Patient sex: F
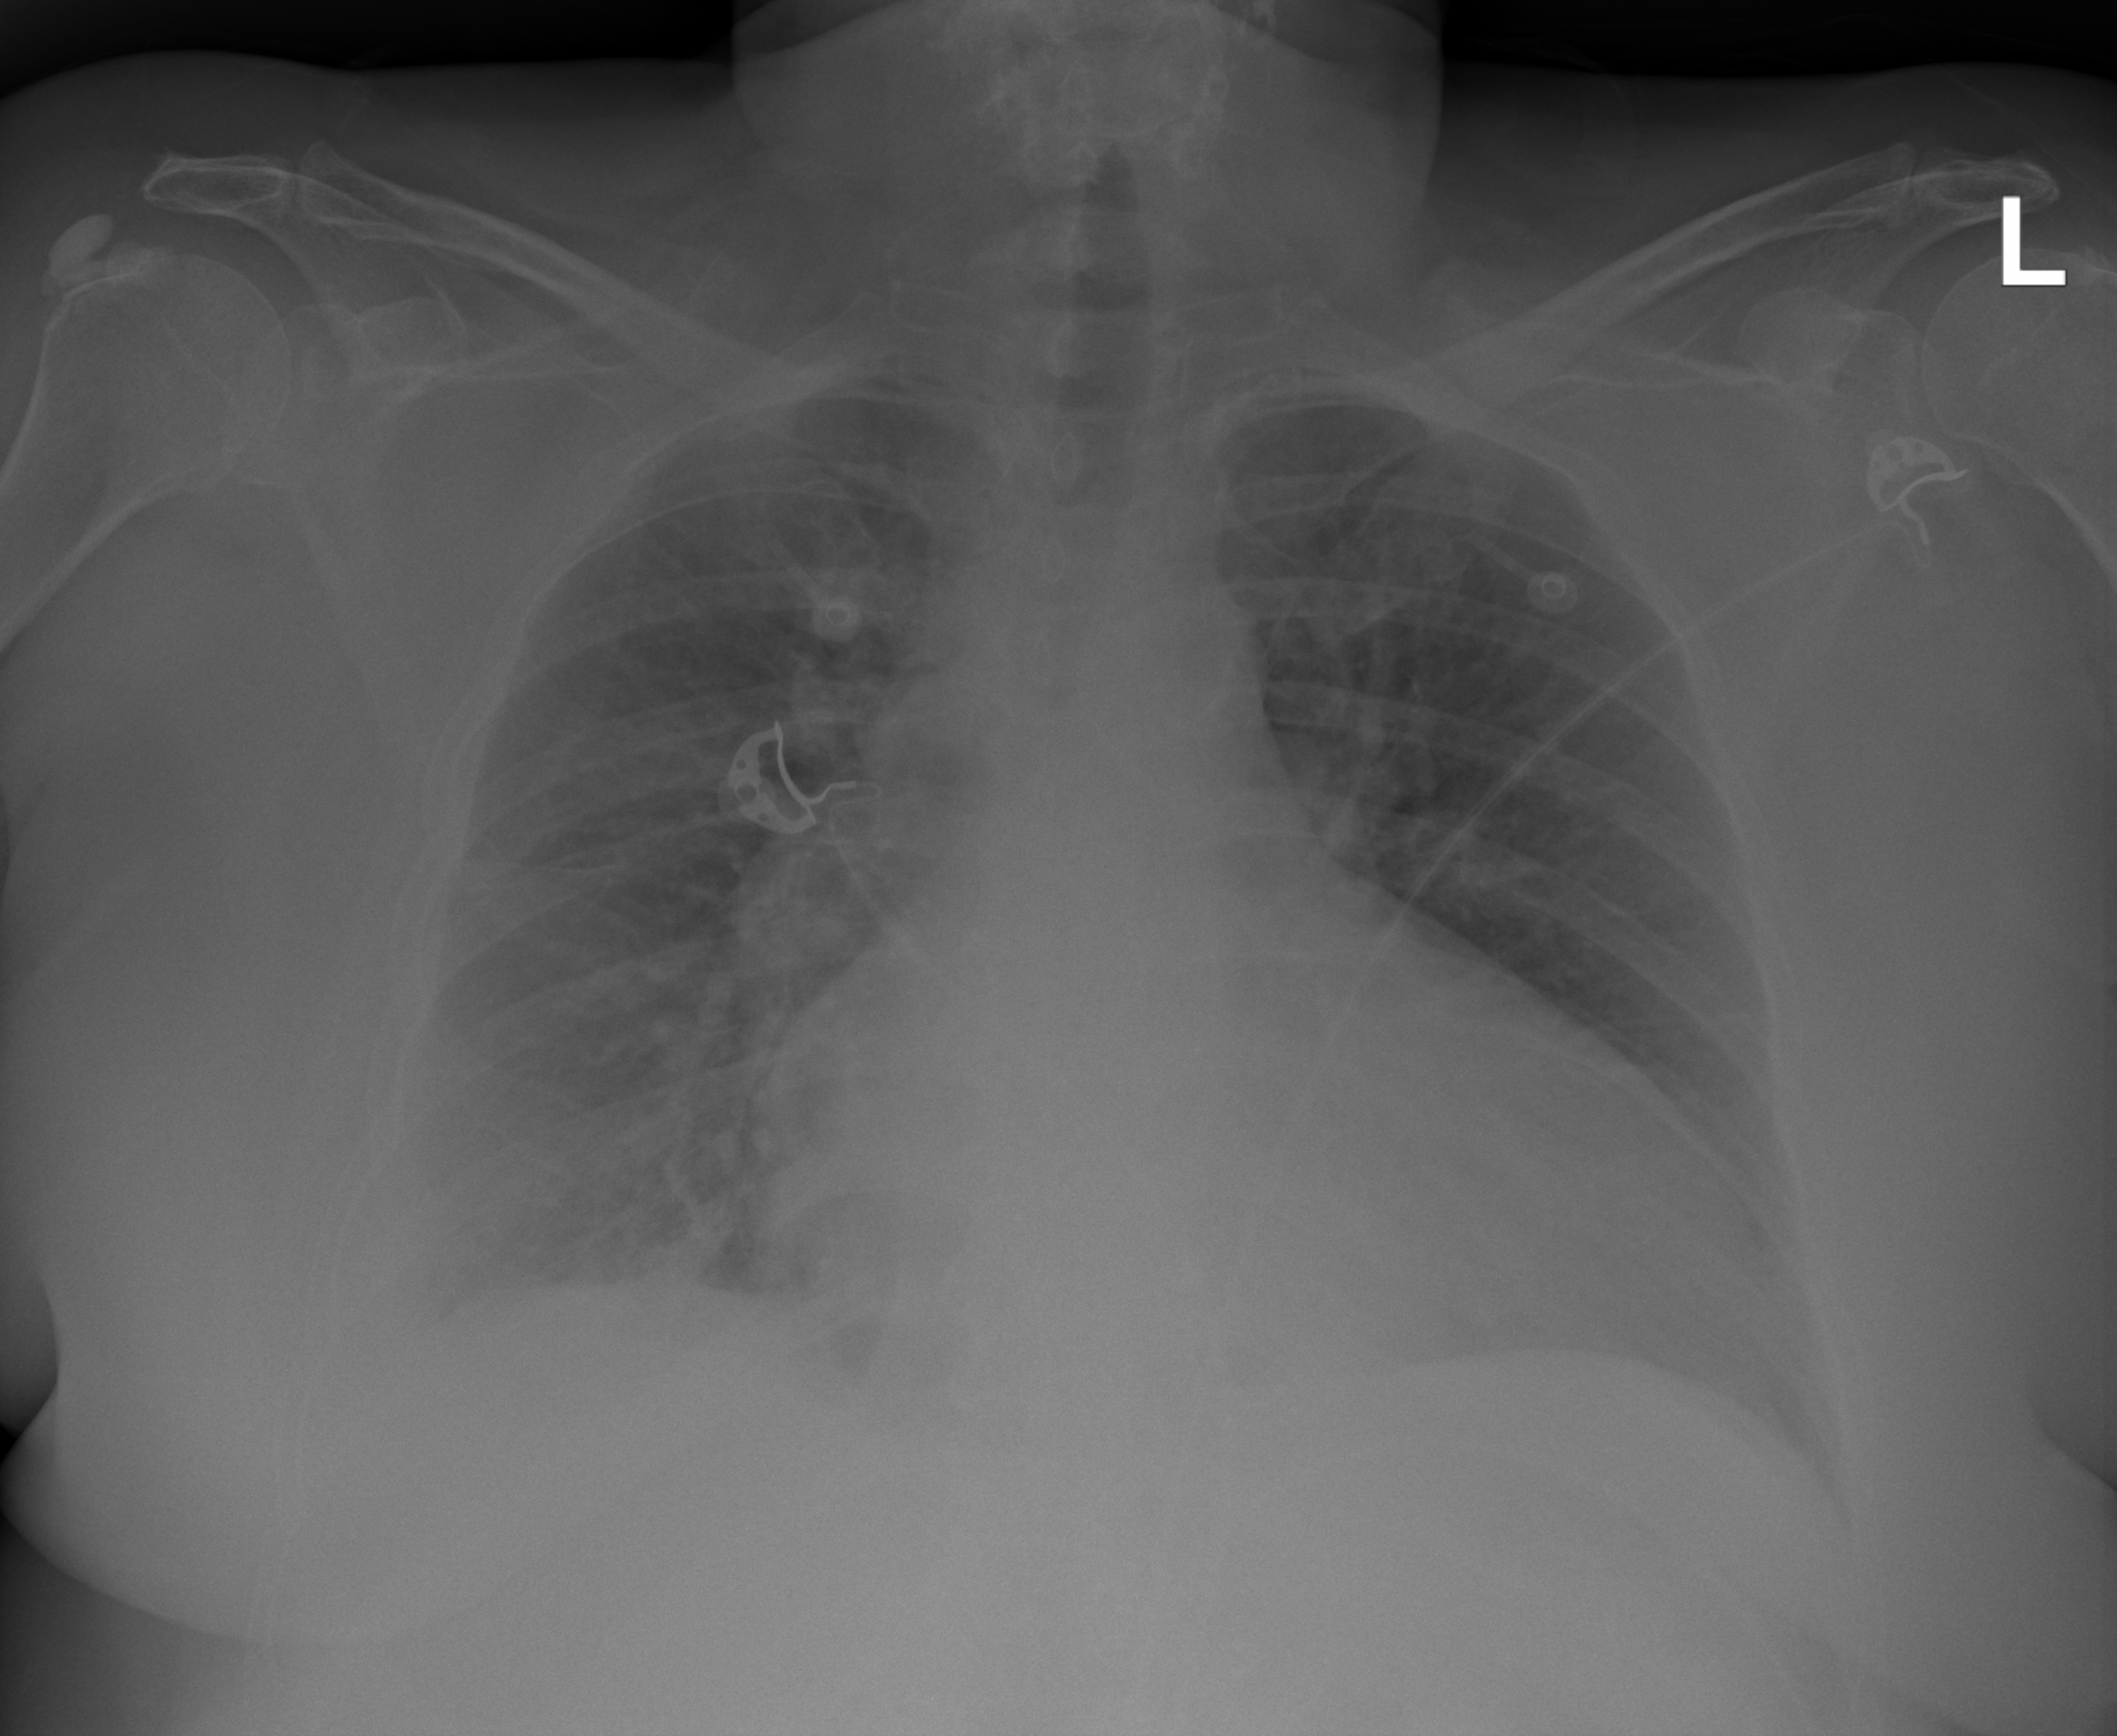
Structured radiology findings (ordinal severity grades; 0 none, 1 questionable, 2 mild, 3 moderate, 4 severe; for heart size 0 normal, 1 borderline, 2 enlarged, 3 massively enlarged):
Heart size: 2
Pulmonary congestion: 2
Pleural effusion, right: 1
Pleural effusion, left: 1
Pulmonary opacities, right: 2
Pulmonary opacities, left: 1
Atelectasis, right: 2
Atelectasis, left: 0